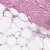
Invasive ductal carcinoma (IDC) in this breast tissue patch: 0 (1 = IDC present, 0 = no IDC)